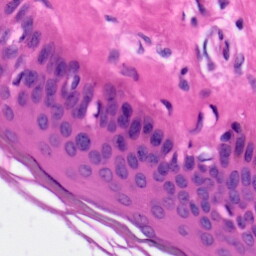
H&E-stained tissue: Skin